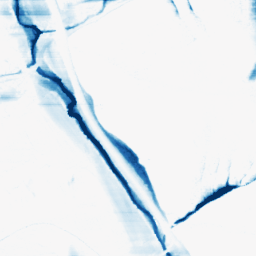
Category: morphological
Decomposition family: morphological_rect
Decomposition parameters: operation: closing
width: 50
height: 3
Upsampling method: linear_exact
Upsampling parameters: scale: 4
Upsampling scale: 4